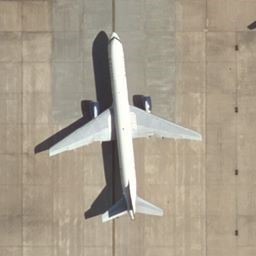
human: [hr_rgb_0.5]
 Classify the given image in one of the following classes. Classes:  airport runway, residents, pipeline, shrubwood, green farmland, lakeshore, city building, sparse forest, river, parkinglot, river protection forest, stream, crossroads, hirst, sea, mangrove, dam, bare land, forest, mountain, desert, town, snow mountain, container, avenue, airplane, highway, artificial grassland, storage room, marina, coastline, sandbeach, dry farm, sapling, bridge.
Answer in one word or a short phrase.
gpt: airplane